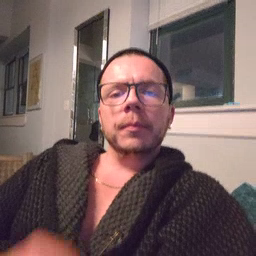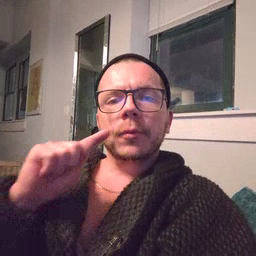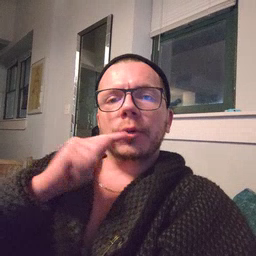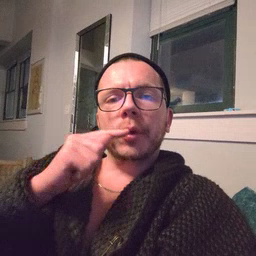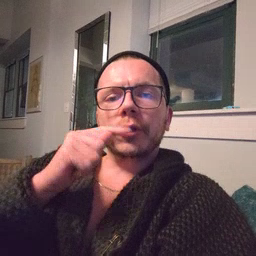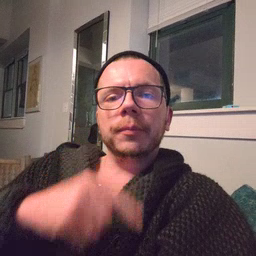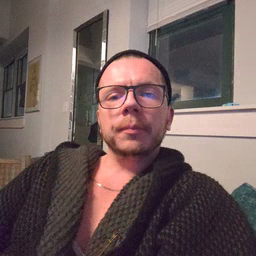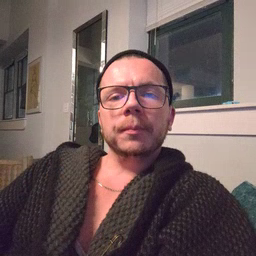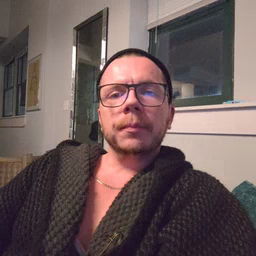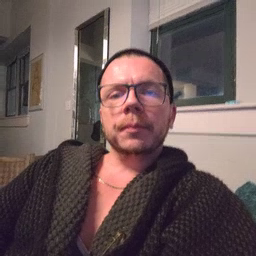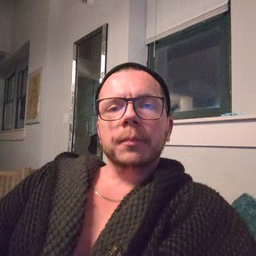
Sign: toothbrush